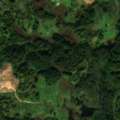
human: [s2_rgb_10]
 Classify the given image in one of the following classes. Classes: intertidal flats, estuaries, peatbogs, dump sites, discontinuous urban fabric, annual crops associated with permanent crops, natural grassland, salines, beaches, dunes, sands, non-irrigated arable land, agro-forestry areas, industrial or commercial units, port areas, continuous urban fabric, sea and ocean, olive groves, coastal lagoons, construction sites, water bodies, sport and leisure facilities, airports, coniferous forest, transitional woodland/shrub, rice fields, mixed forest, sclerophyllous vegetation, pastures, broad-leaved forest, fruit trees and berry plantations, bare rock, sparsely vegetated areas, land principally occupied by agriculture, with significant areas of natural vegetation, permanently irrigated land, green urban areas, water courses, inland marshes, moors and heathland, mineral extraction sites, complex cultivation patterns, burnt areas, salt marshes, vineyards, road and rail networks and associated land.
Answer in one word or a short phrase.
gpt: non-irrigated arable land, complex cultivation patterns, land principally occupied by agriculture, with significant areas of natural vegetation, broad-leaved forest